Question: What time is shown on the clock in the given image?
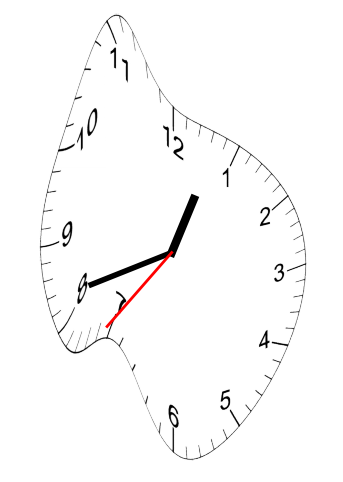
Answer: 12:41:36